Question: I have a DataGrid which is populating data from ViewModel by asynchronous method.My DataGrid is :
'''
<DataGrid ItemsSource="{Binding MatchObsCollection}" x:Name="dataGridParent"
Style="{StaticResource EfesDataGridStyle}"
HorizontalGridLinesBrush="#DADADA" VerticalGridLinesBrush="#DADADA" Cursor="Hand" AutoGenerateColumns="False"
RowDetailsVisibilityMode="Visible" >
'''
I am using <URL> to implement asynchronous way in my viewmodel.
Here is my viewmodel code:
'''
public class MainWindowViewModel:WorkspaceViewModel,INotifyCollectionChanged
{
MatchBLL matchBLL = new MatchBLL();
EfesBetServiceReference.EfesBetClient proxy = new EfesBetClient();
public ICommand DoSomethingCommand { get; set; }
public MainWindowViewModel()
{
DoSomethingCommand = new AsyncDelegateCommand(
() => Load(), null, null,
(ex) => Debug.WriteLine(ex.Message));
_matchObsCollection = new ObservableCollection<EfesBet.DataContract.GetMatchDetailsDC>();
}
List<EfesBet.DataContract.GetMatchDetailsDC> matchList;
ObservableCollection<EfesBet.DataContract.GetMatchDetailsDC> _matchObsCollection;
public ObservableCollection<EfesBet.DataContract.GetMatchDetailsDC> MatchObsCollection
{
get { return _matchObsCollection; }
set
{
_matchObsCollection = value;
OnPropertyChanged("MatchObsCollection");
}
}
//
public void Load()
{
matchList = new List<GetMatchDetailsDC>();
matchList = proxy.GetMatch().ToList();
foreach (EfesBet.DataContract.GetMatchDetailsDC match in matchList)
{
_matchObsCollection.Add(match);
}
}
'''
As you can see in my Load() method in my ViewModel first I am getting matchList (which is a list of a DataContract Class) from my Service.Then by foreach loop I am inserting my matchList items to my _matchObsCollection(which is an ObservableCollection of DataContract Class)).Now here I am getting the above error (as I shown in Title) "This type of CollectionView does not support changes to its SourceCollection from a thread different from the Dispatcher thread"

Can anyone suggest me any solution.Moreover if possible I would like to know how to bind my DataGrid in View and also refresh it asynchronously if any better way is there.
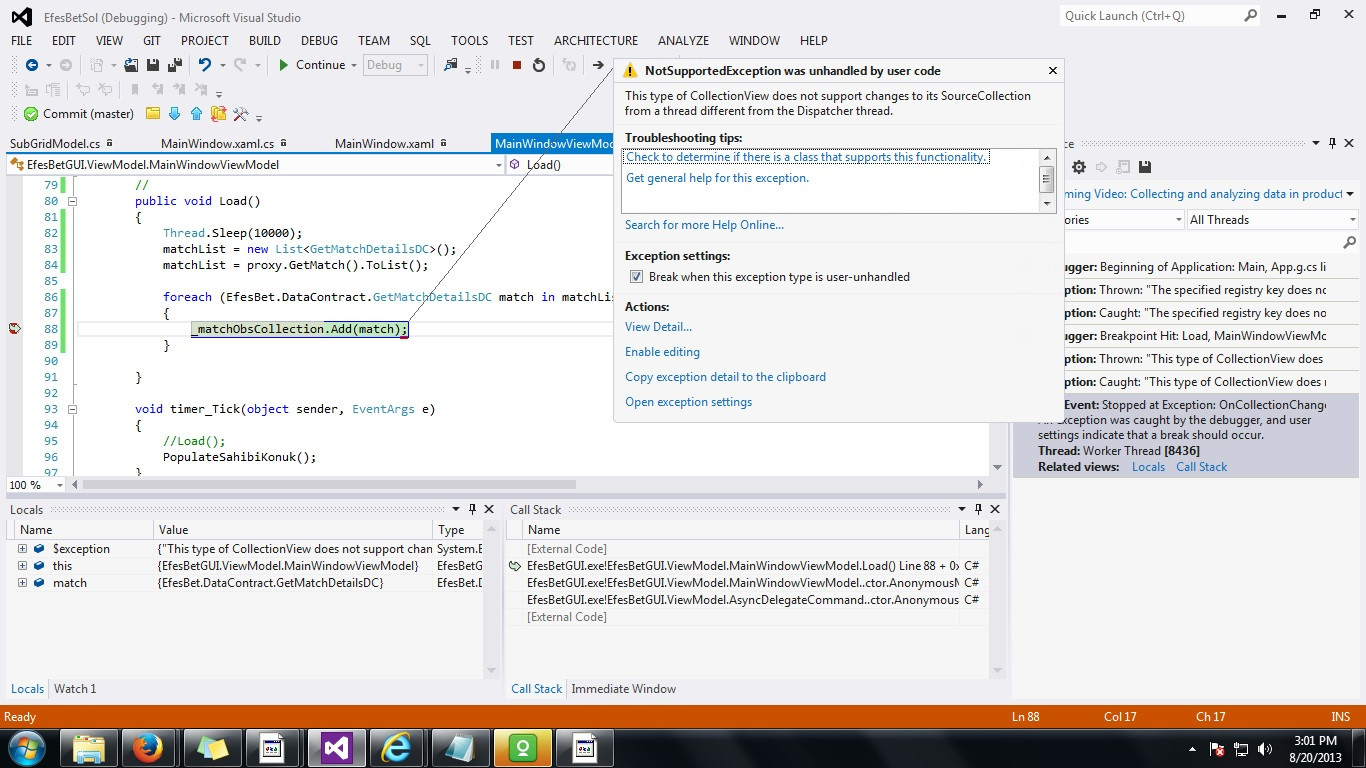
Answer: Since your ObservableCollection is created on UI thread, you can only modify it from UI thread and not from other threads. This is termed as <URL>.
If you ever need to update objects created on UI thread from different thread, simply 'put the delegate on UI Dispatcher' and that will do work for you delegating it to UI thread. This will work -
'''
public void Load()
{
matchList = new List<GetMatchDetailsDC>();
matchList = proxy.GetMatch().ToList();
foreach (EfesBet.DataContract.GetMatchDetailsDC match in matchList)
{
App.Current.Dispatcher.Invoke((Action)delegate // <--- HERE
{
_matchObsCollection.Add(match);
});
}
}
'''